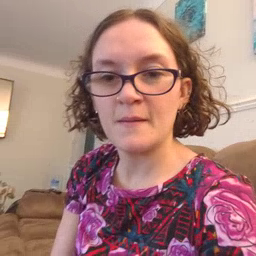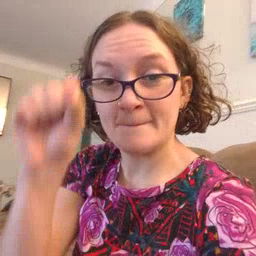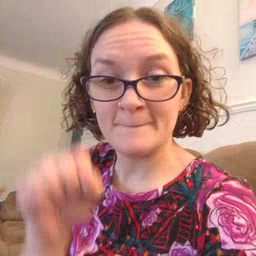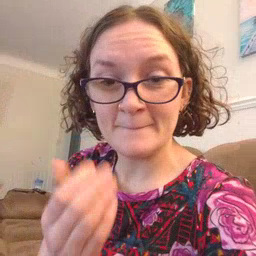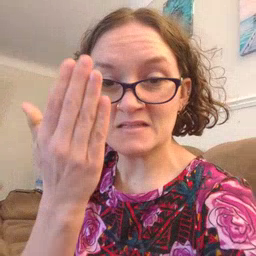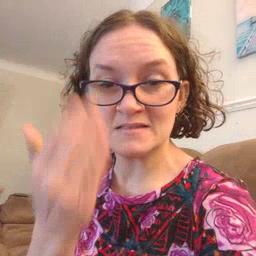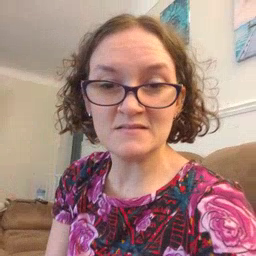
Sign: mitten